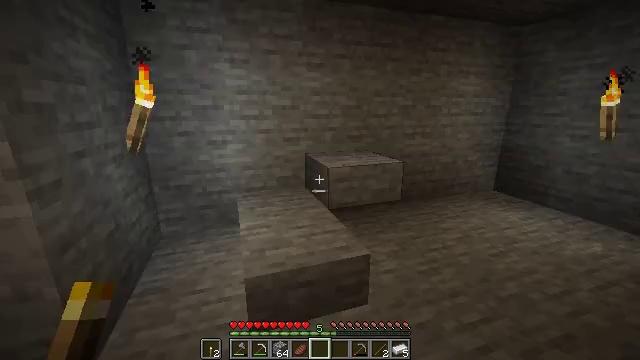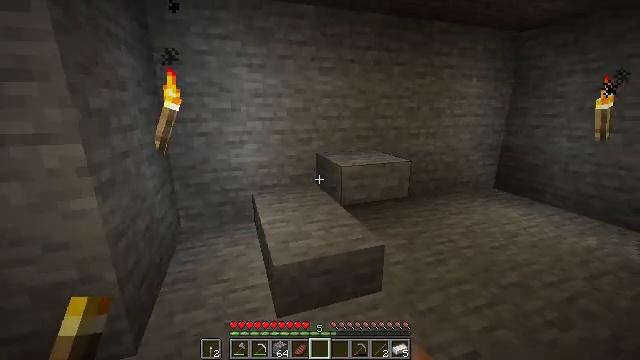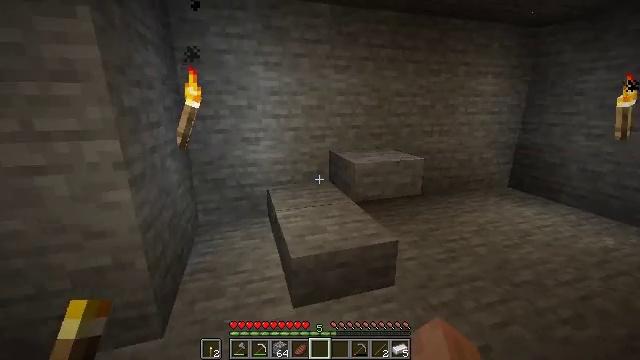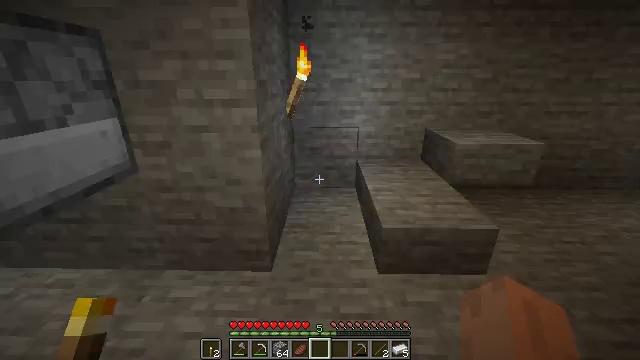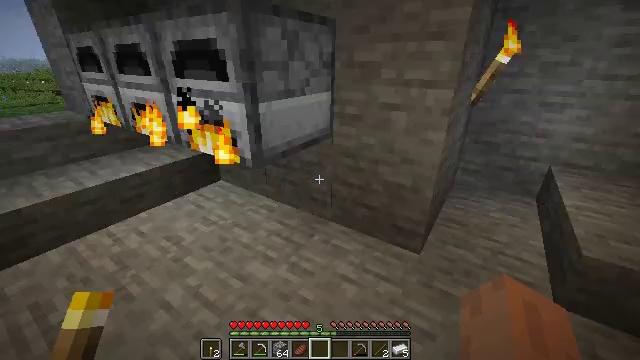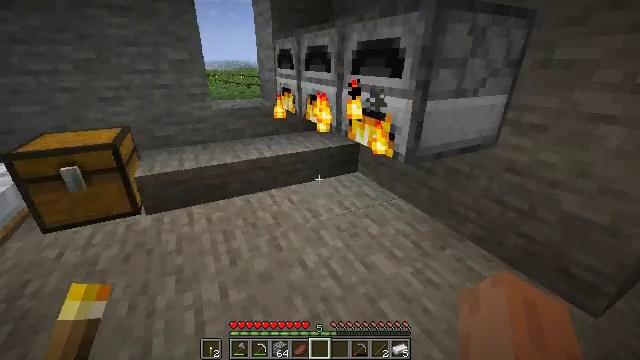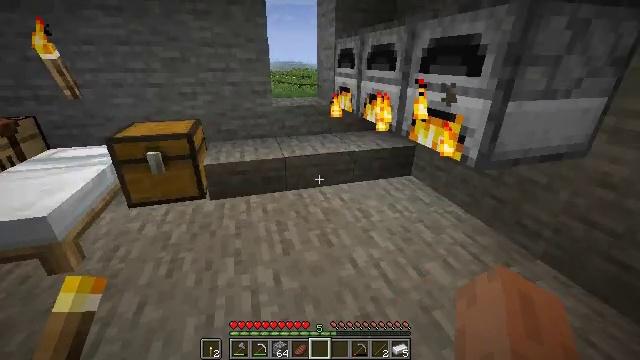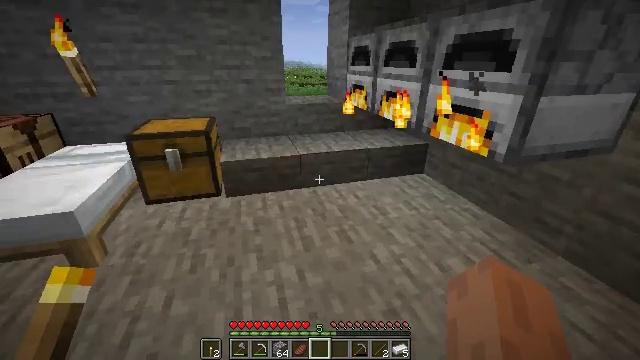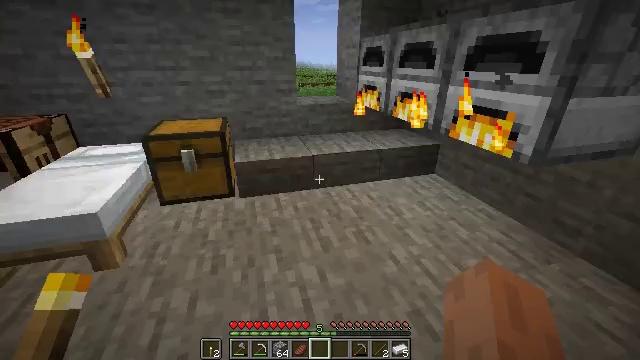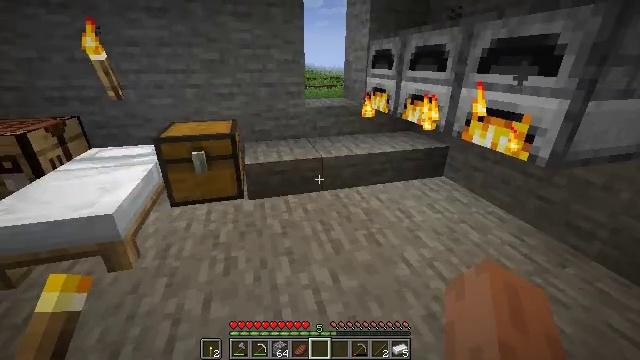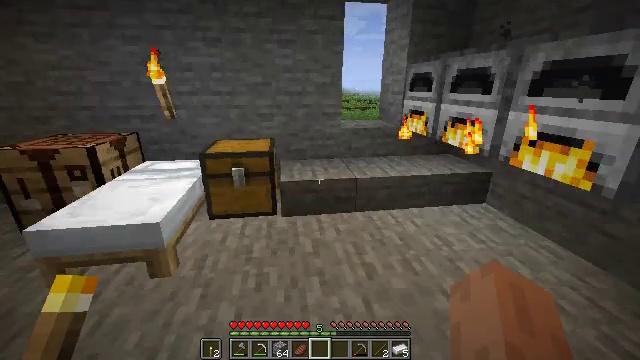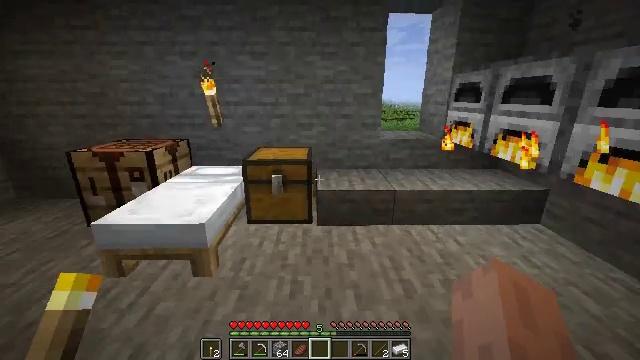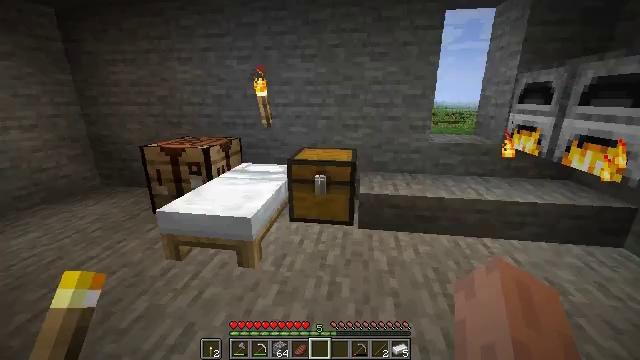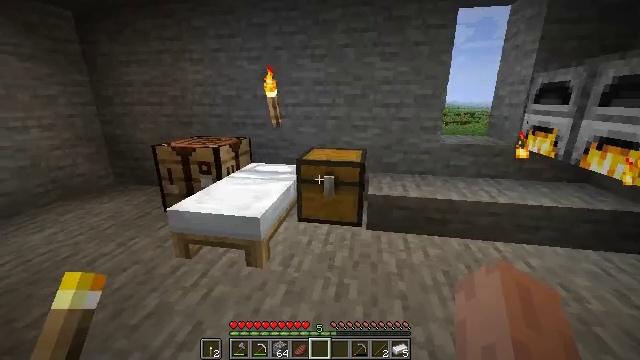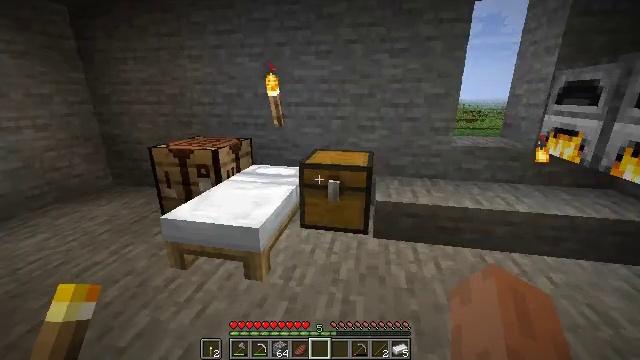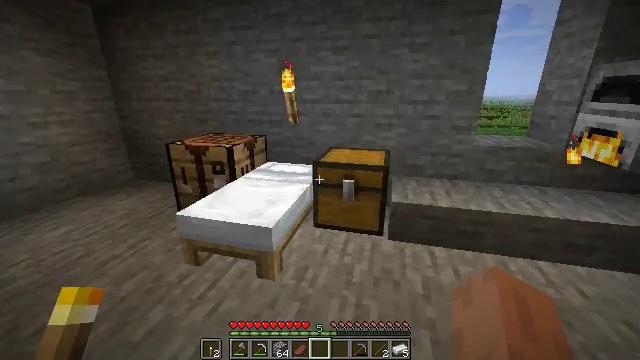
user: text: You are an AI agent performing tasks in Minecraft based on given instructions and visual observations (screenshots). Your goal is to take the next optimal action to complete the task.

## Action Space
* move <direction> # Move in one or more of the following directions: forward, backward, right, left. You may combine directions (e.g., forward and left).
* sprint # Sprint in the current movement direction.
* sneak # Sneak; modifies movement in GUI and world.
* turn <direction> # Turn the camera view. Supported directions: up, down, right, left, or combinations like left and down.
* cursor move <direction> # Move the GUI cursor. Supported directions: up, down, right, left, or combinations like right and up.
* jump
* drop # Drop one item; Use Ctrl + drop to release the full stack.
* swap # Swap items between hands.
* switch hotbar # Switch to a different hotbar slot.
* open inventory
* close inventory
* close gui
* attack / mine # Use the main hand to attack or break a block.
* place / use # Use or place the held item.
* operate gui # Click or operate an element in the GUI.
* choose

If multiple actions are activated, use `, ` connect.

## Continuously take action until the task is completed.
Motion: motion action
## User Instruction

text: Use stones to craft a stone slab at the crafting table.
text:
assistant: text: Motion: move back and move left
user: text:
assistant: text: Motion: move back and move left, turn left
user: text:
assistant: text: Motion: move back and move left, turn left and down
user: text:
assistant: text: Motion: move back and move left, turn left and down
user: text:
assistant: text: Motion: move back and move left, turn left
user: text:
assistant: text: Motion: move left, turn left
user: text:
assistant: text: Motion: move left
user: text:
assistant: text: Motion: no_op
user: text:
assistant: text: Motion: no_op
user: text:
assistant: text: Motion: turn left and up
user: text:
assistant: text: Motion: turn left and up
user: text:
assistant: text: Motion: turn left
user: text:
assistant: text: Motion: move forward, turn left
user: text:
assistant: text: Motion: move forward
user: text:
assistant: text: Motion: move forward, turn left
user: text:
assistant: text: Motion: move forward, turn left
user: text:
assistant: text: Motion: move forward, turn left
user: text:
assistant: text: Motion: move forward, turn left
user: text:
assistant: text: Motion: move forward, turn left
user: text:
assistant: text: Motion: use / place
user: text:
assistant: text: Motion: use / place
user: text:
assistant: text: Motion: use / place
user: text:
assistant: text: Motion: no_op
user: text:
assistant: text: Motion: no_op
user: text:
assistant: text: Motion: open gui
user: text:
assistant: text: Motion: cursor move left
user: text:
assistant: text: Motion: cursor move left
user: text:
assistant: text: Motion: cursor move left
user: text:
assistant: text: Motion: cursor move left
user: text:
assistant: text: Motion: cursor move left